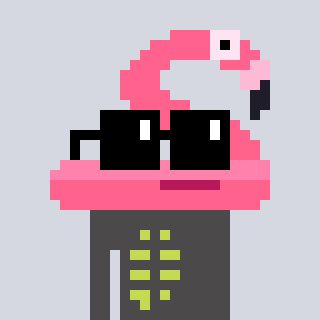
a pixel art character with square black sunglasses, a flamingo-shaped head and a grayscale-colored body on a cool background